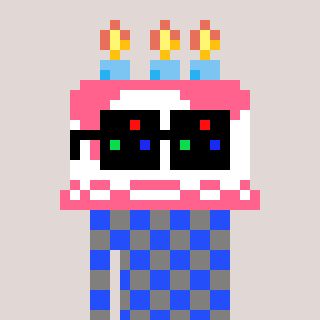
a pixel art character with square black sunglasses, a cake-shaped head and a bluegrey-colored body on a warm background